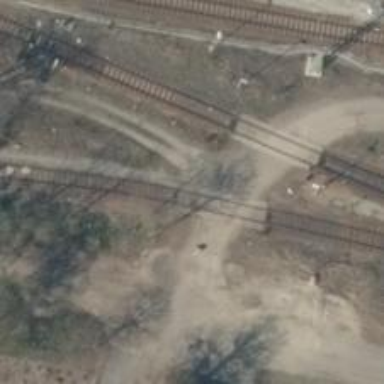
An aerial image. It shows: Railway level crossing.